Question: I have a series of tables that are stack on top of one another. They could be a single table, but for functional reasons, they are split up. They look something like this:

Now, the problem is that they aren't lining up as I would expect them to. The code that governs them looks like so (It is quite lengthy):
<URL>
The structure is 3 tables deep, and you can see it poke outside of the most inner table when it splits tables. Global styles are pretty simple:
'''
body *
{
font-family:'Consolas';
font-size:12pt;
padding:0px;
}
table
{
border: 0px;
border-style:solid;
padding:0px;
border-spacing:0px;
border-collapse:collapse;
}
td
{
padding:0px;
border:0px;
height:25px;
border-style:solid;
}
'''
--
Now, I originally thought the input boxes is what was screwing up the alignment, but after removing them completely, nothing changed. In fact, adding rows one by one, it only 'breaks' when I add the first row of the first table ("Oh my look at all this data").
I doubled checked all the styling and everything and it all is correct.
Why aren't these cells lining up?
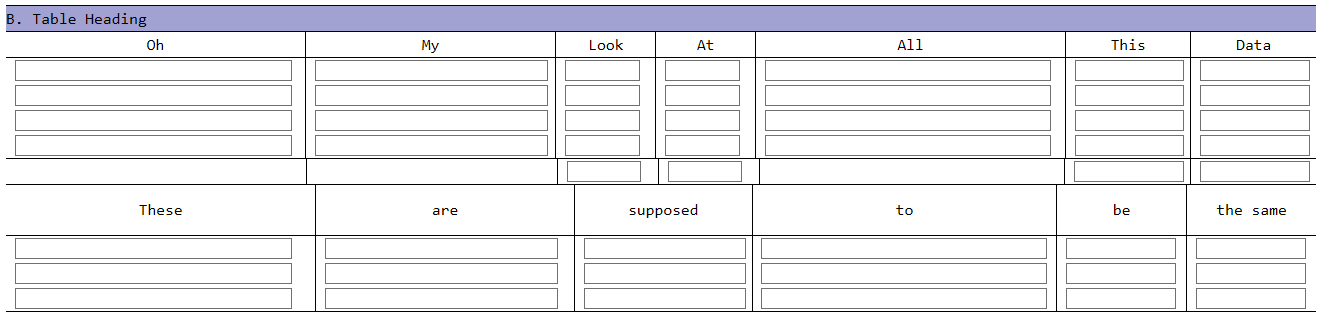
Answer: use 'class', '<col>' tag and 'colspan' to set equals width in each tables.
add 'table-layout:fixed;' to avoid 'width' to be resized by content.
Now, if you make a codepen from your pastbin it would be confortable to re-use your code and see what you are up to , to devellop further.
regards